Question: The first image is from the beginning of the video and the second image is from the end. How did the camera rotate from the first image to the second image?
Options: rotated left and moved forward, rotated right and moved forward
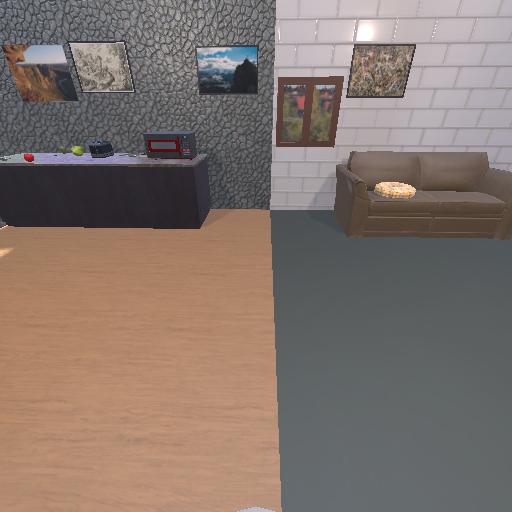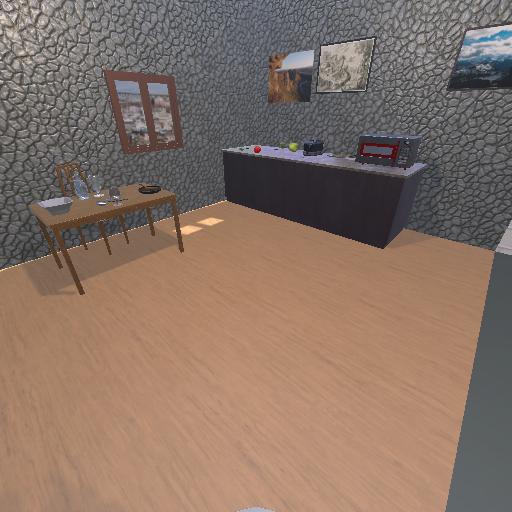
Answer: rotated left and moved forward